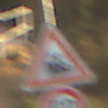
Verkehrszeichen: Bahnuebergang
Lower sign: Geschwindigkeit50
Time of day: SunriseSunset
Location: Outdoor (Nature)
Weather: PartlyCloudy
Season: NotSpecified
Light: Natural